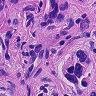
Metastatic tissue present: yes